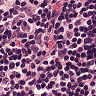
Metastatic tissue present: no